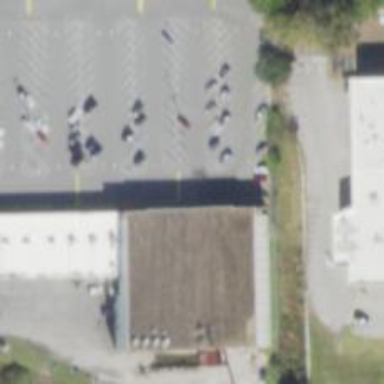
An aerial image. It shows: Parking space.